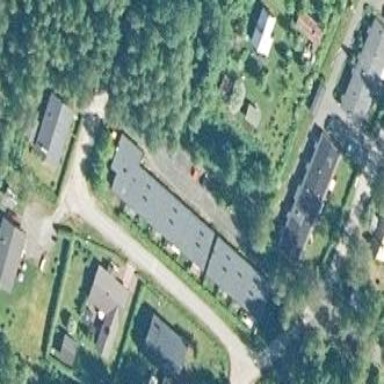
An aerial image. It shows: Terrace building.